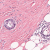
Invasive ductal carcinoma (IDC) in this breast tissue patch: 1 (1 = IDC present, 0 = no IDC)